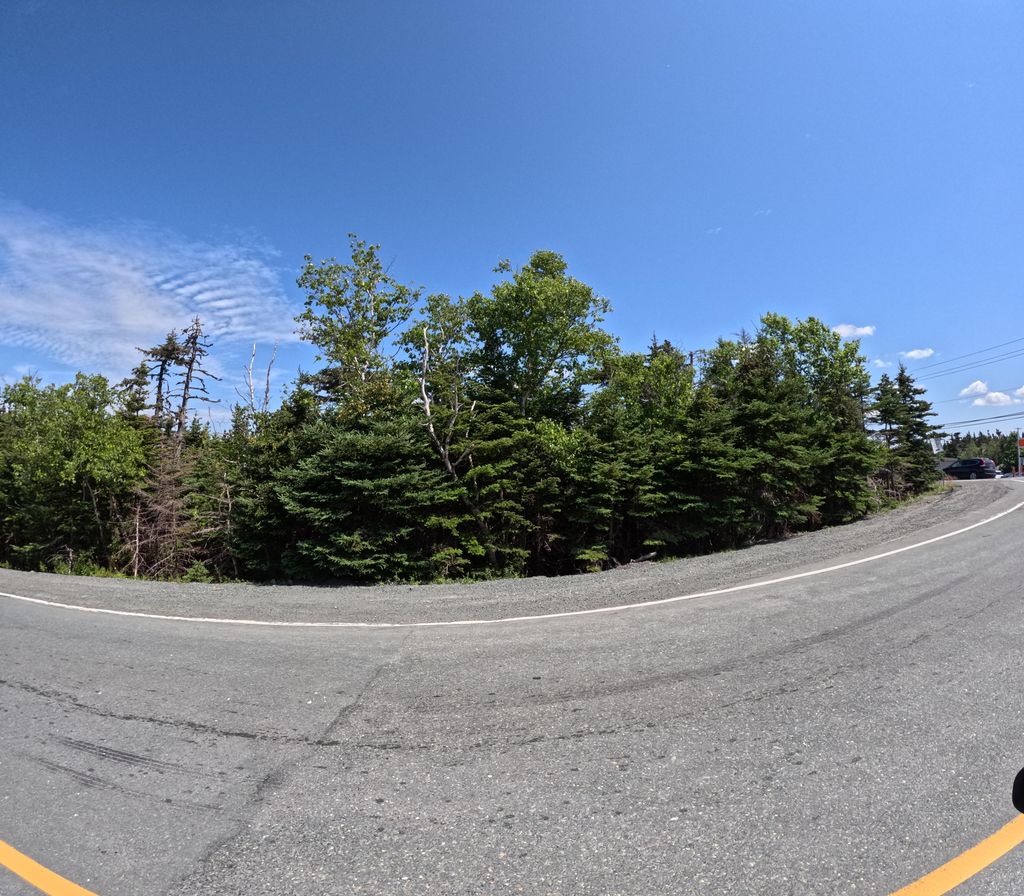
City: st_johns